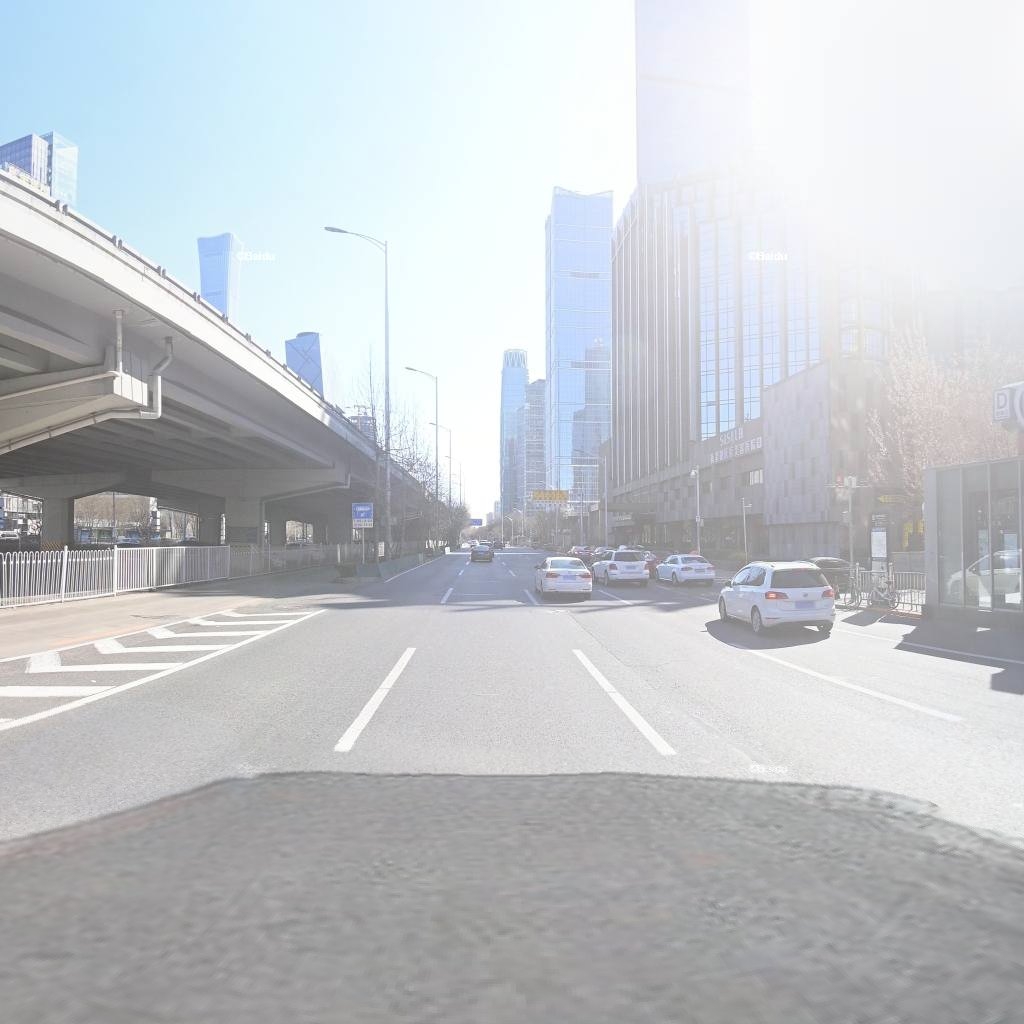
Region: Chaoyang
Road damage annotations: longitudinal crack